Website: crate-barrel
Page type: customer-info-address
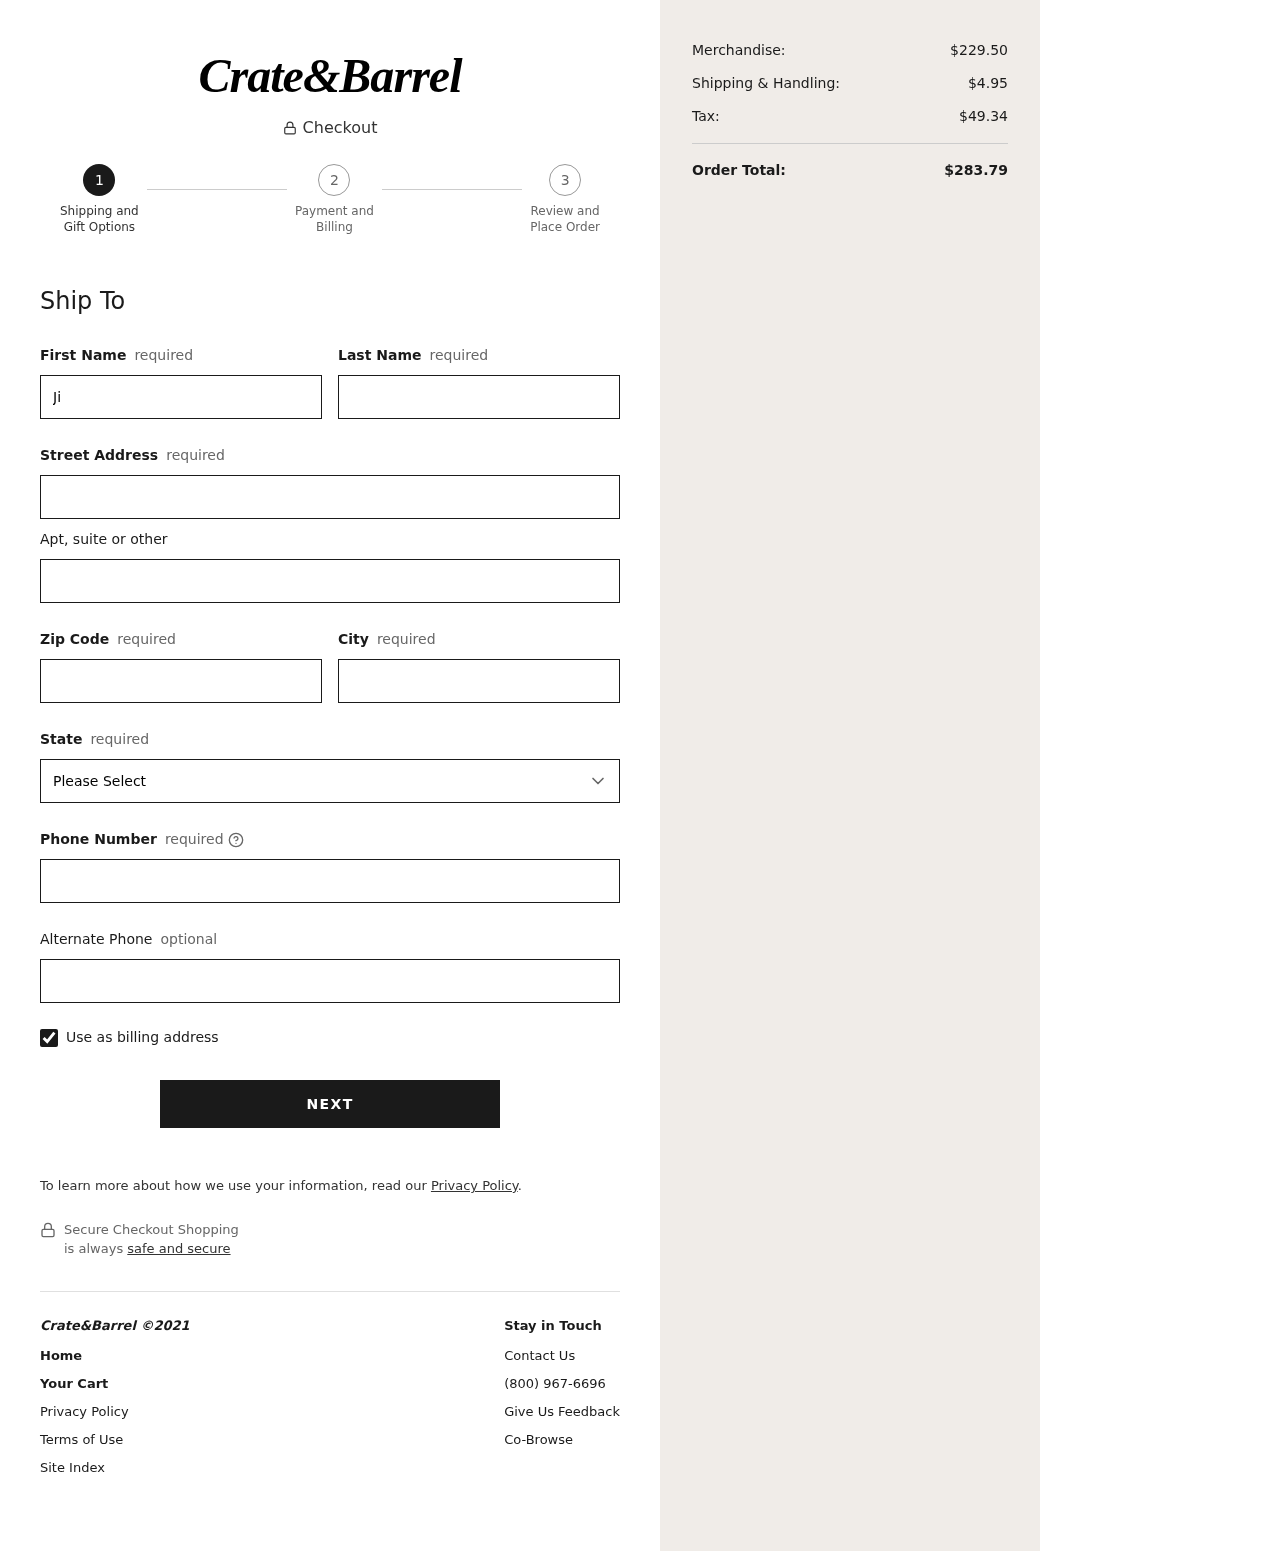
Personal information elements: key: PII_STATE
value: New York
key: PII_FIRSTNAME
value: Jill
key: PII_LASTNAME
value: Peck
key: PII_STREET
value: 29137 Erin Walk Suite 619
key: PII_STREET2
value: Suite 298
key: PII_POSTCODE
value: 53478
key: PII_CITY
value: East Stephenland
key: PII_PHONE
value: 9182032273
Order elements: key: ORDER_SUBTOTAL
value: $229.50
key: ORDER_SHIPPING_COST
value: $4.95
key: ORDER_TAX
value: $49.34
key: ORDER_TOTAL
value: $283.79